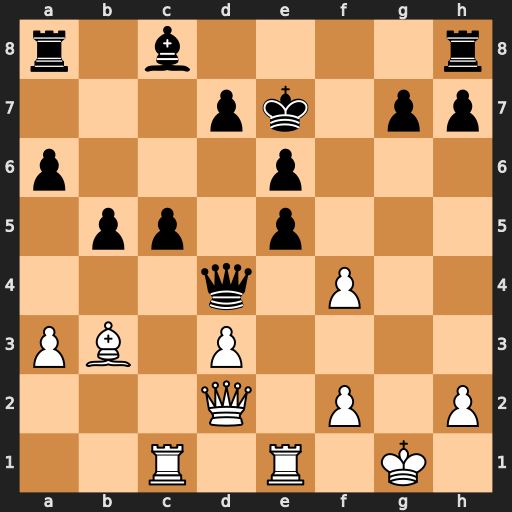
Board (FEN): r1b4r/3pk1pp/p3p3/1pp1p3/3q1P2/PB1P4/3Q1P1P/2R1R1K1
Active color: w
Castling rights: -
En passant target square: -
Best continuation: Re4 Qd6 fxe5